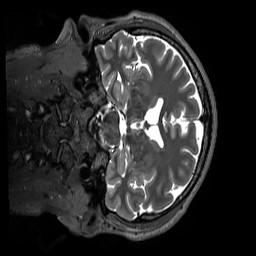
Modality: T2w
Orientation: coronal
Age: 55
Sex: male
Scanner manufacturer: siemens
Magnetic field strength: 3 T
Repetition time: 3.2 s
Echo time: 0.412 s